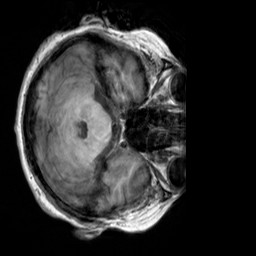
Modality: T1w
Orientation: axial
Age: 67
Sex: female
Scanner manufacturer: siemens
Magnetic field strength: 3 T
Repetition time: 2.3 s
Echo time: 0.00303 s